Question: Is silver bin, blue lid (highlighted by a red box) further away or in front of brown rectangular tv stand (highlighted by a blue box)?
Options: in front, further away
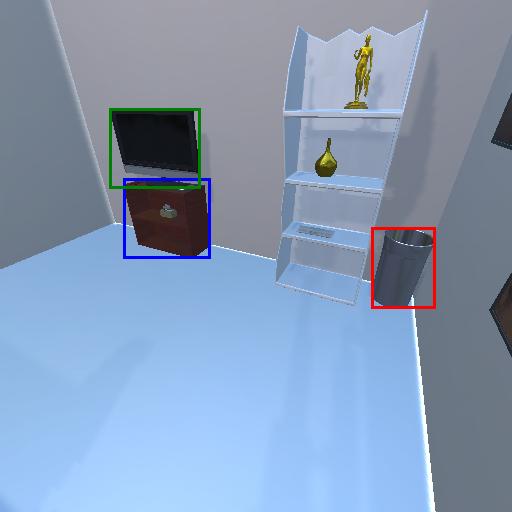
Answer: in front